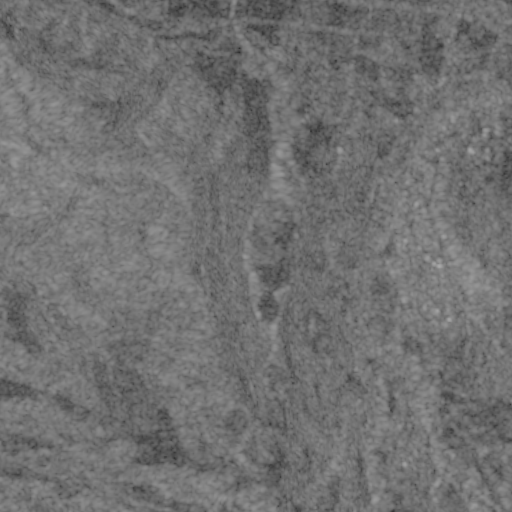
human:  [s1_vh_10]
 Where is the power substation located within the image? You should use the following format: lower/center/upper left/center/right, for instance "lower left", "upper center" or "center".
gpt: The power substation is located in the upper right of the image.
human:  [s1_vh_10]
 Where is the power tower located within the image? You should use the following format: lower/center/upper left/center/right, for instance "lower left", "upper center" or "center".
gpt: The power tower is located in the upper right of the image.
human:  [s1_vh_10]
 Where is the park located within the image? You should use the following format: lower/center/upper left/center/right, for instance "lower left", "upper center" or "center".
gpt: There is no park in the image.

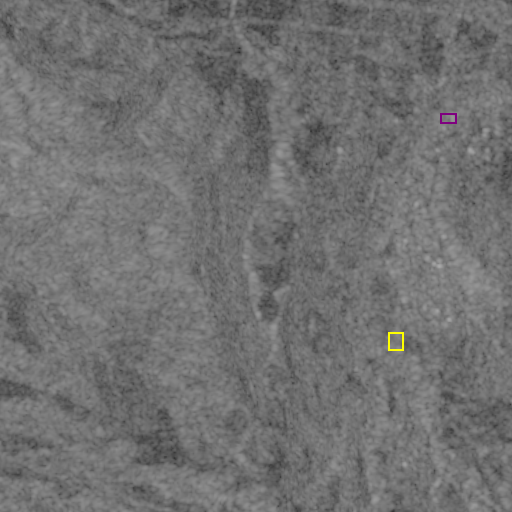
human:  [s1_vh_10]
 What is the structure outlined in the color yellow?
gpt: The structure outlined in yellow is a park.
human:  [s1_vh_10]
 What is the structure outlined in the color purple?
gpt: The structure outlined in purple is a power substation.
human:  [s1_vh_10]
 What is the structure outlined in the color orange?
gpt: There is no orange outline.